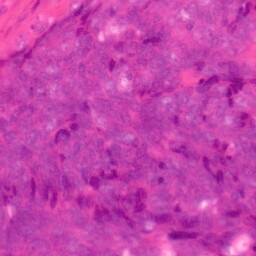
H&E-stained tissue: Colon